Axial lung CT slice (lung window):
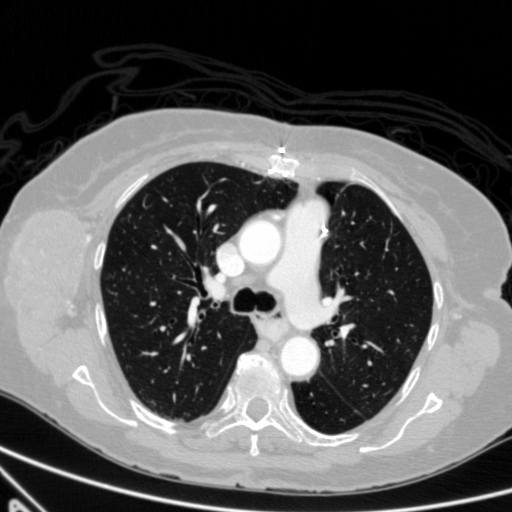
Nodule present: no